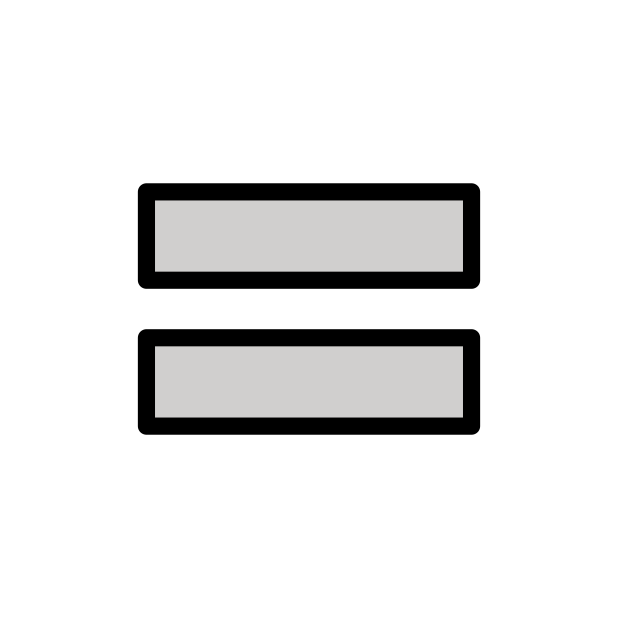
heavy equals sign